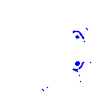
Particle: electron